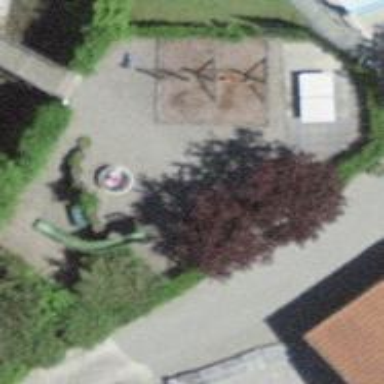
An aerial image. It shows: Playground area for leisure activities on the land.